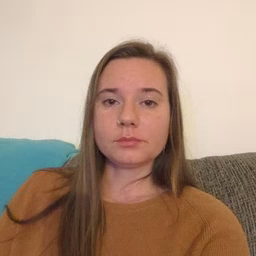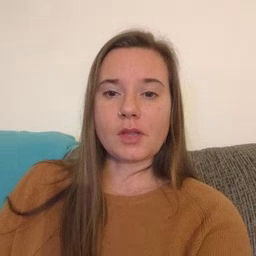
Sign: another